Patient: sex M, age 85
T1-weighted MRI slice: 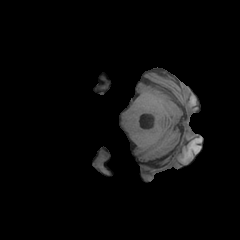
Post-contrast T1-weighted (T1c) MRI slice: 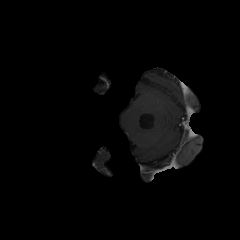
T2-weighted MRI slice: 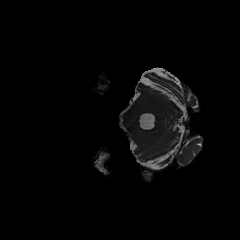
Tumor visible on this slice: no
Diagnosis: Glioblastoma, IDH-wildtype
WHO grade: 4